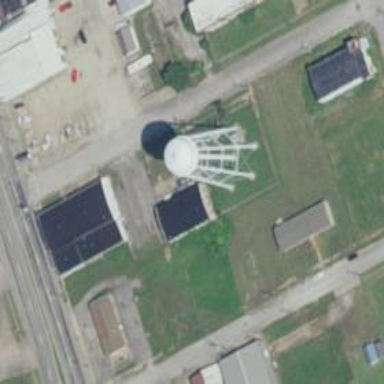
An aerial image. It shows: Water tower that is man-made.